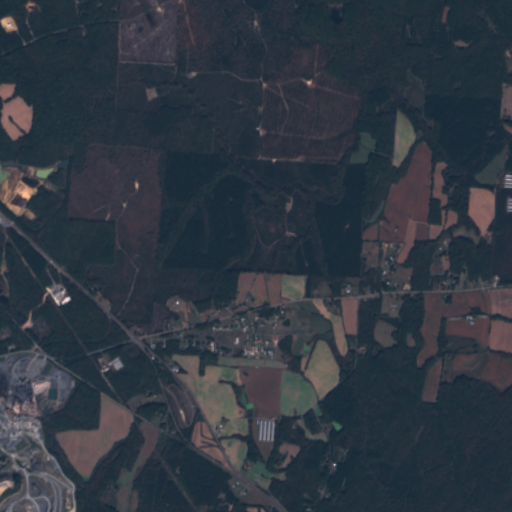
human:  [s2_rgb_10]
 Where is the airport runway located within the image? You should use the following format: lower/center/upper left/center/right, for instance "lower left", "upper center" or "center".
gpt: The airport runway is located in the center of the image.
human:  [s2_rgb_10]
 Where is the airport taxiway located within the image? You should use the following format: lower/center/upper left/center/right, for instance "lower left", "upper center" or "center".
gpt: The airport taxiway is located in the lower center of the image.
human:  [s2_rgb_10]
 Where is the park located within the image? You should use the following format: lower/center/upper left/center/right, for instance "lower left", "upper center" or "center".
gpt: The park is located in the center right of the image.
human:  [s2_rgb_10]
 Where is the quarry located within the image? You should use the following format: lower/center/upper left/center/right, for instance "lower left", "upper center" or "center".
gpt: The quarry is located in the lower left of the image.
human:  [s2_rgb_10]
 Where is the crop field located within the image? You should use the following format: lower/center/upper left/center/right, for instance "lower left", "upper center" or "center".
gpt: There is no crop field in the image.